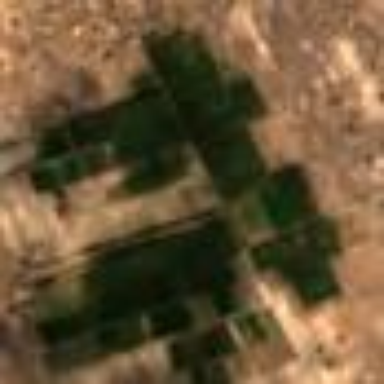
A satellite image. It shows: Orchard filled with evergreen broadleaved date palms.